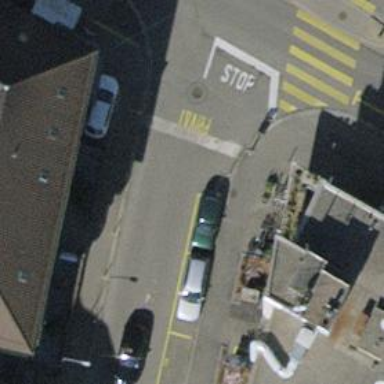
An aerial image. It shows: Kerb serving as barrier.